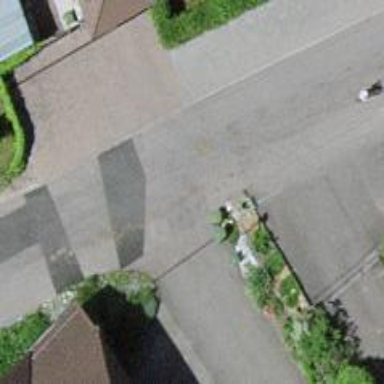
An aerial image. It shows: Unclassified road with asphalt surface.